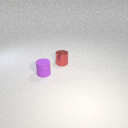
small purple rubber cylinder to the left of small red metal cylinder